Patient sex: M
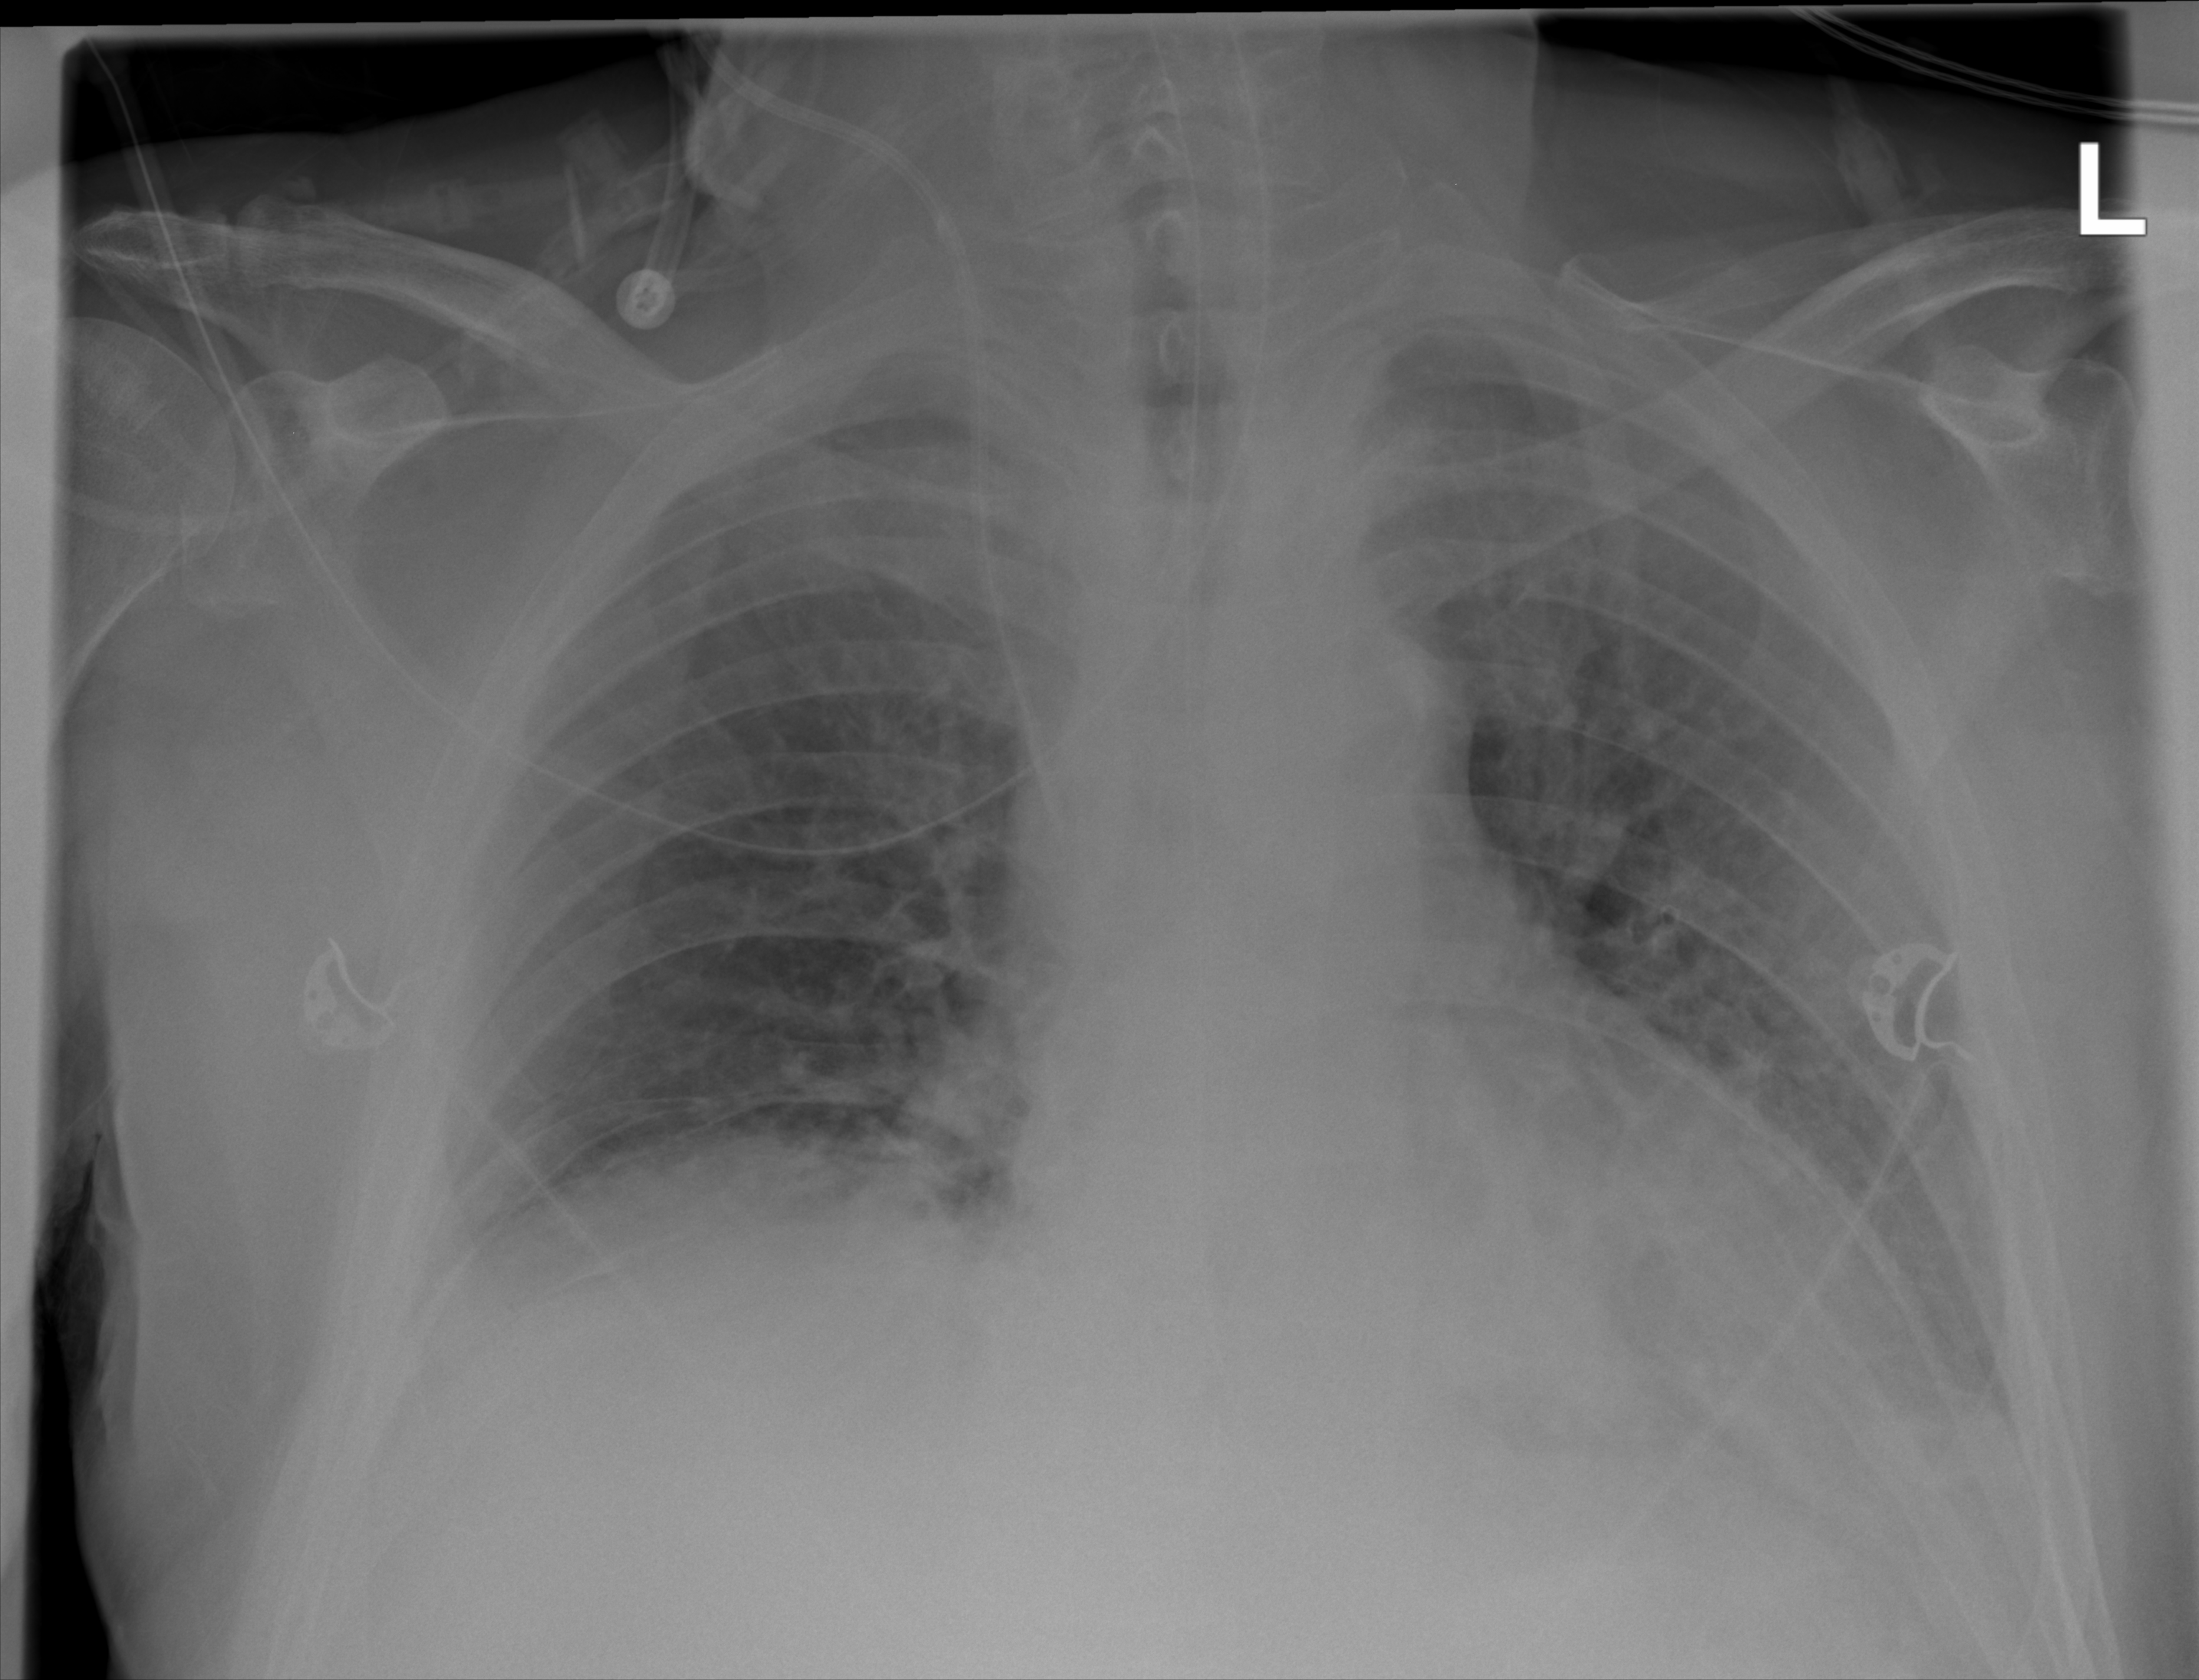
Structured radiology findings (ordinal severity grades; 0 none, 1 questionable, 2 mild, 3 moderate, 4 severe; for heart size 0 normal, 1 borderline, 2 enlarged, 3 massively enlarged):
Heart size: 0
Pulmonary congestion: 2
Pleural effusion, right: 0
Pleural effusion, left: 0
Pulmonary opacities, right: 2
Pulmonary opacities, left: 2
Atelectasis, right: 2
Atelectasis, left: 2